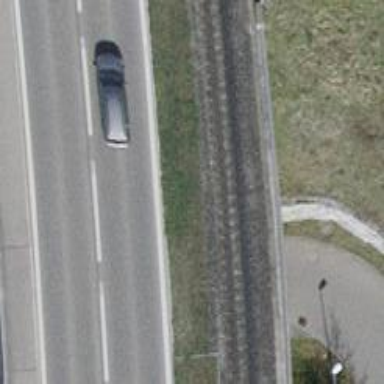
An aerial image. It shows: Residential road with paved surface leading through tunnel.